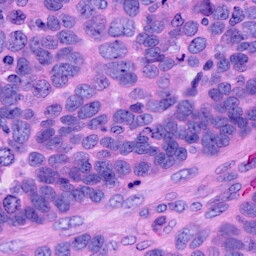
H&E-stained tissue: Ovarian